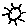
Label: sun